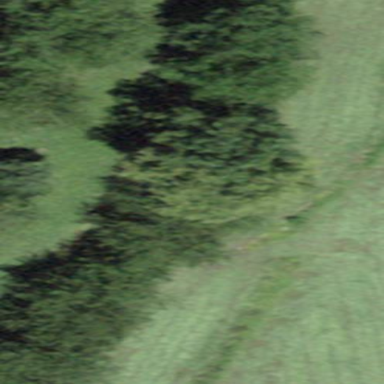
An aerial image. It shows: Forest area.